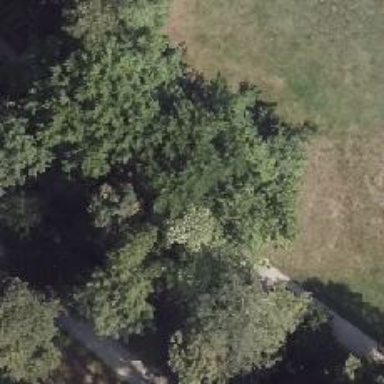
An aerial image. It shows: Park with broadleaved deciduous trees.